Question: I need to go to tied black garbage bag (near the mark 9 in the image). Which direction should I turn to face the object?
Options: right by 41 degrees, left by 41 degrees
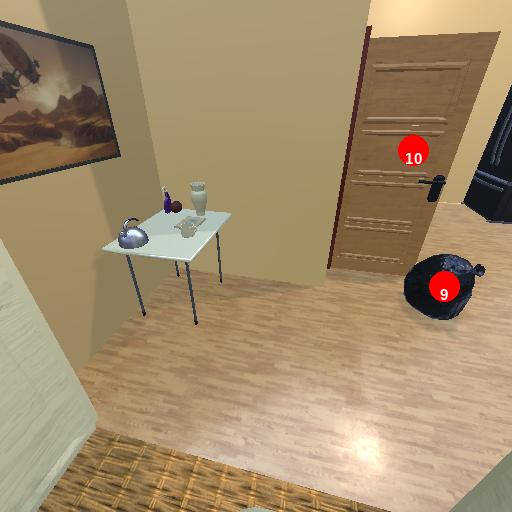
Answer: right by 41 degrees